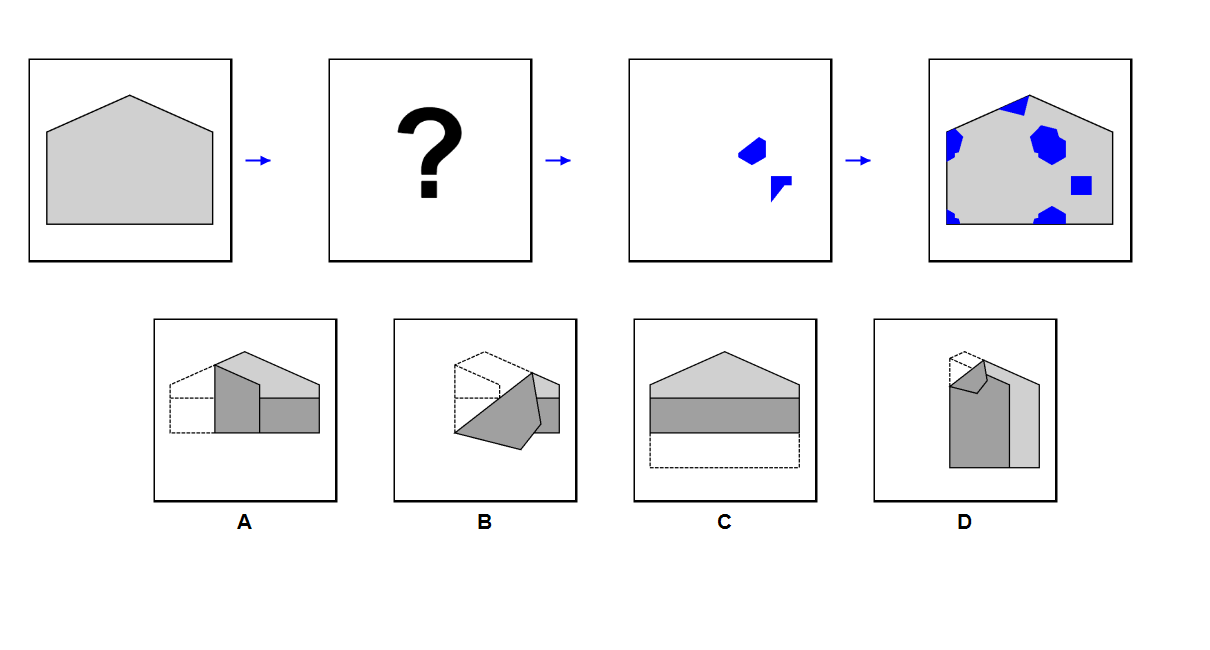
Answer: D